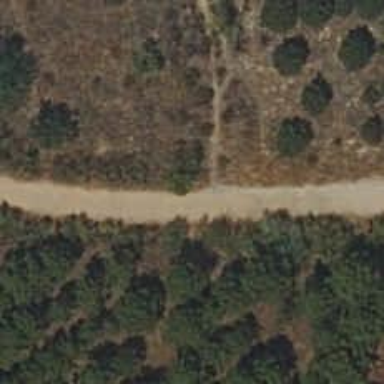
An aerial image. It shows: Dirt footway.